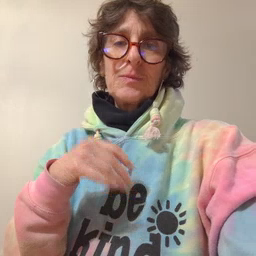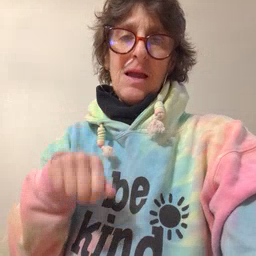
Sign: can